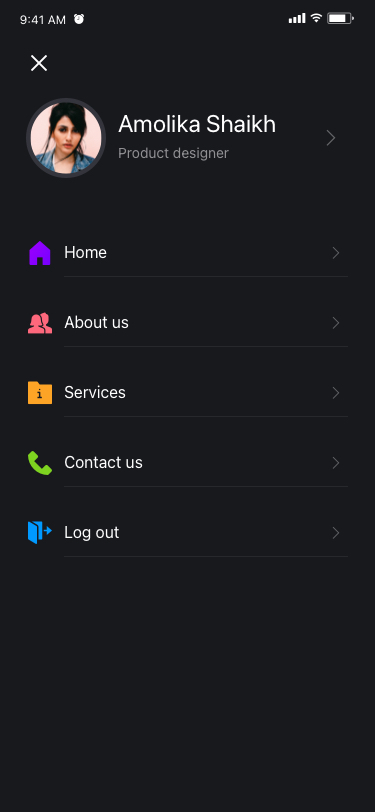
Text in this UI design:
Amolika Shaikh
UI Text/Heading/H4/Hightlight
Home
Services
About us
Contact us
Log out
Product designer
9:41 AM